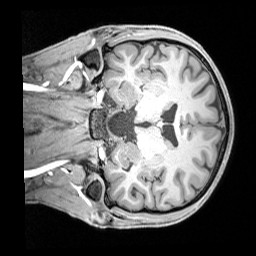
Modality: T1w
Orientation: coronal
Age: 28
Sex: male
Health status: healthy
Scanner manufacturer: siemens
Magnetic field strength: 3 T
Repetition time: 1.65 s
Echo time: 0.00182 s